Question: After installing my devices moved to greyed-out section 'Ineligible Devices' and I can't select them as deploy target:

This error occurs in all versions of 'Xcode 6.x.x'.
There are so many different reasons causing this problem
Check this <URL> for more details.
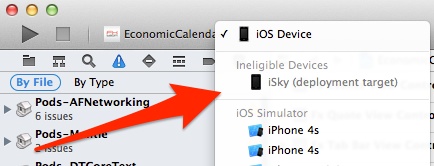
Answer: ## First of all:
0.
'6.3.1'
### List of solutions in order frequency of occurrence:
1. The most likely solution:: In Xcode status go to: Menu bar-> Product -> Destination and find your device. It will be listed under Ineligible section Select your device. After you will be able to build and deploy to device! (thanks, @joshstaiger)
---
### If it doesn't work:
1. iOS Deployment Target should be <= of the version of your device. You find this option in Build Settings tab when you click on a target of your project in Xcode.
2. If version is correct - try to restart Mac and iPhone/iPad simultaneously. It resolve this issue in most cases! (thanks, @HoaParis)
3. Finally if either doesn't work - try to do this magic actions: switch iOS Deployment Target to 8.1 restart Xcode switch back to desired version.
---
### Other problems, that cause this issue:
1. Xcode Beta 6.3 does not support iOS 8.2 (and also 8.1). You won't see your iDevice in deploy target list. Use Xcode 6.2 instead of Xcode 6.3 beta in order to debug with an iDevice iOS 8.2
2. Xcode 6.3 requires Unity 4.6.4 If you're using an older Unity version (e.g. 4.6.3) you'll always get your devices in the Ineligible Devices section (thanks, @d4rk)
3. Also it appears in case of changing name of Xcode project. The fix it - create a new scheme by selecting Manage Schemes > (+) button. (thanks, @dale-moore)
4. Beta to Release upgrade of Xcode can require upgrading iOS or watchOS from beta to release version. For example, when switching from Xcode 8 beta 6 to Xcode 8 release, watchOS 3 beta is listed as unsupported.